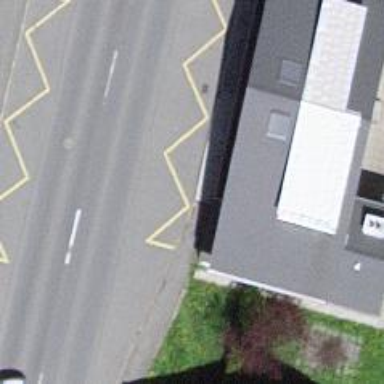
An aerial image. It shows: Platform for public transport on the road.